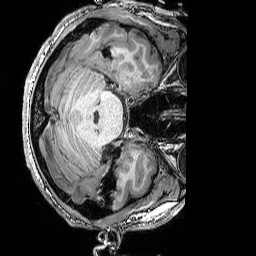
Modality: T1w
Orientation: axial
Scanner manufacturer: siemens
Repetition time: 2.25 s
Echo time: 0.00418 s